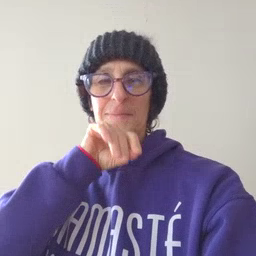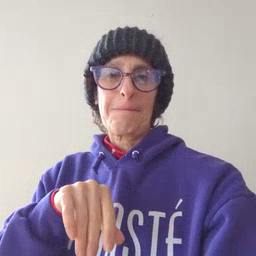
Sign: goose